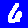
Digit: 6